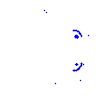
Particle: kaon